Question: I have added the following code inside a script editor web part, to show a pop up when clicking on Camera link:-
'''
<li unselectable="on"><a href="javascript:OpenPopUpPage('/view/viewer_index.shtml?id=726',1000,1000);" unselectable="on">Camera</a></li>
'''
The pop-up will be shown well on IE and firefox, while it will be shown as if it is minimized when opening the pop-up using google chrome web browser, as shown below:-

So what might be causing this problem ?
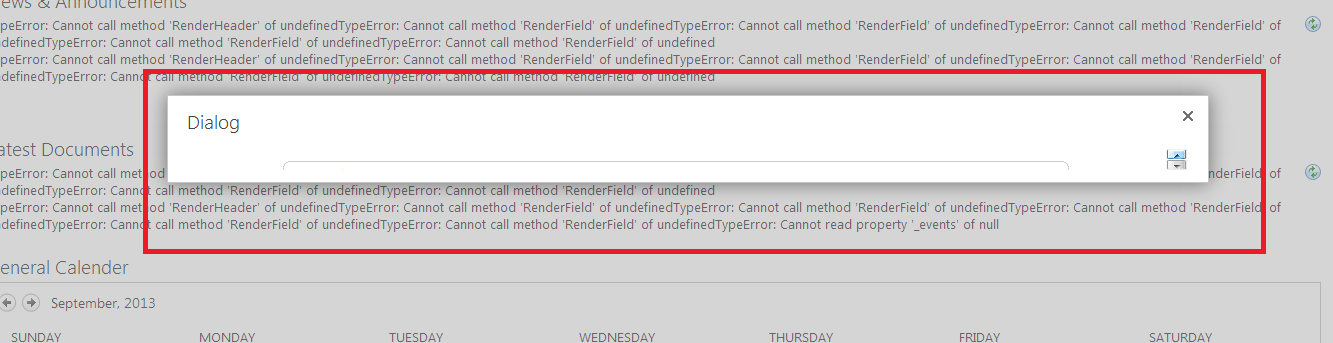
Answer: You have missed the callback parameter.
<URL>
'''
<li unselectable="on"><a href="javascript:OpenPopUpPage('/view/viewer_index.shtml?id=726', null, 1000,1000);" unselectable="on">Camera</a></li>
'''